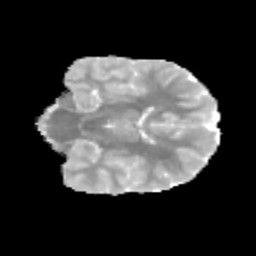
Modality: MD
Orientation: coronal
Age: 11
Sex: male
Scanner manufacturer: siemens
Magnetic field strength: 3 T
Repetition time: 3.8 s
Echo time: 0.07 s